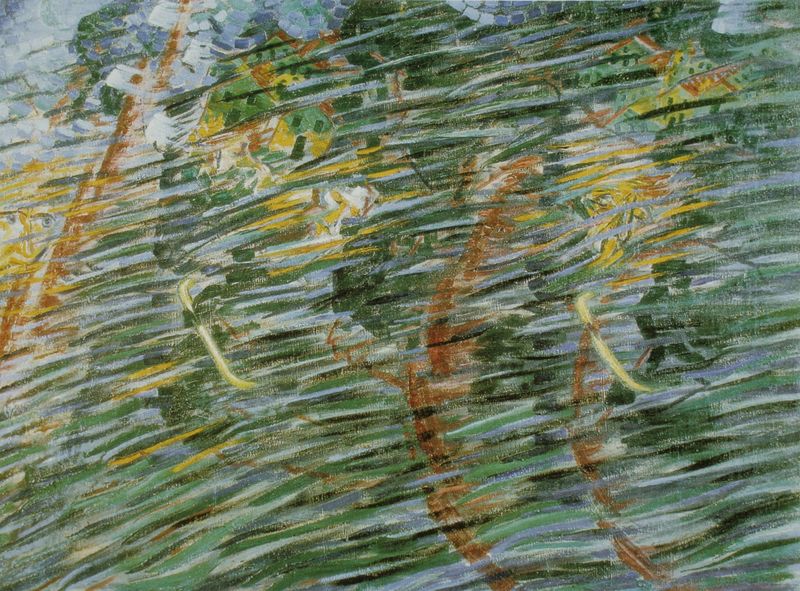
Titel: Seelische Stimmungen I: Die Abreisenden
Künstler: Umberto Boccioni
Standort: Mailand
Institution: Civico Museo d'Arte Contemporanea, Palazzo Reale
Schlagwörter: baum, blau, blätter, dunkel, gemälde, himmel, laub, wasser, wolken, baumstämme, bäume, gelb, grün, impressionismus, landschaft, ocker, stadt, äste, bewegung, braun, bunt, fenster, grau, hell, hintergrund, kreide, orange, schwarz, tür, vordergrund, weiss, blüten, dach, haus, rot, tiere, beige, expressionismus, augen, gesicht, öl, ast, häuser, kalt, natur, spiegelung, wind, zweige, pflanzen, schräg, wald, bewegt, schnell, wellen, türen, spiegelbild, abstrakt, farben, fläche, modern, dorf, dächer, linien, herbst, van gogh, orkan, sturm, stämme, unwetter, wehen, wetter, blue, fight, men, oil, people, red, white, window, black, face, figures, gold, green, painting, yellow, streifen, reflection, brown, plant, grun, striche, regen, kälte, schraffur, dynamik, quer, pinsel, pinselduktus, diagonal, verschwommen, wood, verwischt, dynamisch, expressiv, clouds, sky, tree, field, house, landscape, nature, see, water, waves, horizontal, houses, sun, trees, village, eyes, forest, garden, plants, drawing, brush strokes, brushstroke, color, impressionism, gree, line, sketch, battle, birds, blasen, faces, biegen, geschwindigkeit, movement, storm, wet, door, abstract, town, italy, outside, city, leaves, doors, buildings, gestrichelt, bend, pastel, durchscheinend, rain, tempest, weather, abstraction, animal, futurism, lines, motion, gras, fire, branches, impressionist, fish, brush, outdoors, forrest, stripes, horns, colour, modernist, paint, speed, dramatic, gepeitscht, blurred, blurry, patches, branch, fegen, body, bodies, greens, modernism, strokes, balu, garten, geschwindigkit, chaos, sonne, leafs, rice, windy, streak, blow, trunks, post impressionism, running, tornado, brushwork, destruction, homes, fauvism, painterly, flood, 20th century, ladscape, chopped, scattered, hidden, greem, orang, streaks, destroy, dreen, brown', bronw, hurricane, voice, blowing, yellows, modernistm, golds, abstracct, erased, piaint, bruch, horisontal, umodern, eorange, hurraine, hurracaine